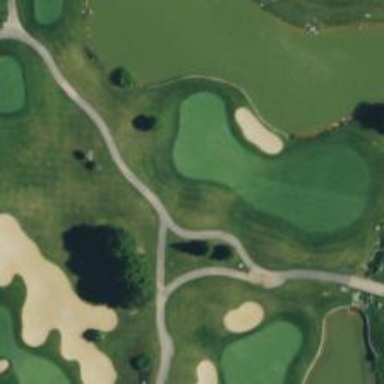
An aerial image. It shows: View of golf hole.